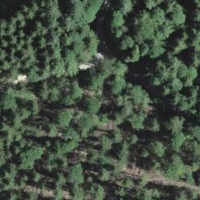
EUNIS habitat code: 43
Species observed at this site:
Picea abies